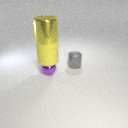
large yellow rubber cylinder below large yellow metal cylinder